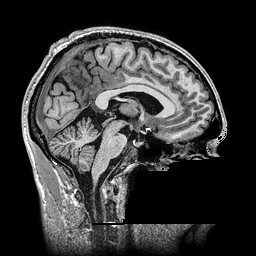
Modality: T1w
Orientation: sagittal
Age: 35